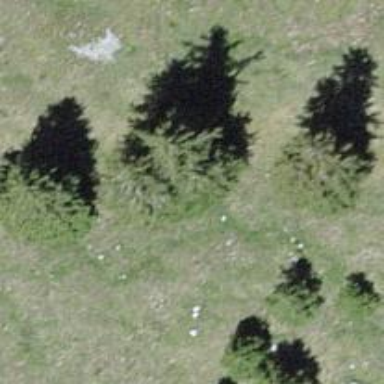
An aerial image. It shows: Needle-leaved tree in natural setting.